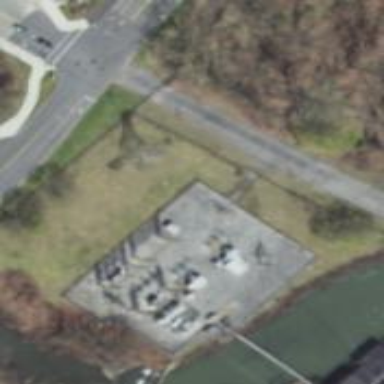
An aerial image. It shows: Power substation.